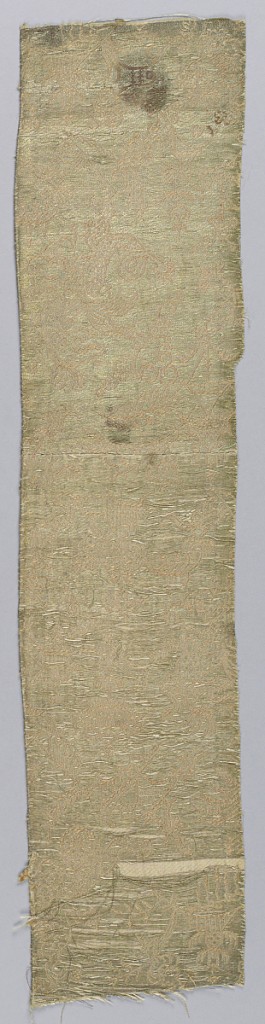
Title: Textile
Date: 16th–17th century
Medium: silk, metallic thread
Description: Pattern of dragons on a metallic ground.